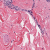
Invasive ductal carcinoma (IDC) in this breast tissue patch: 0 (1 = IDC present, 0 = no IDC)